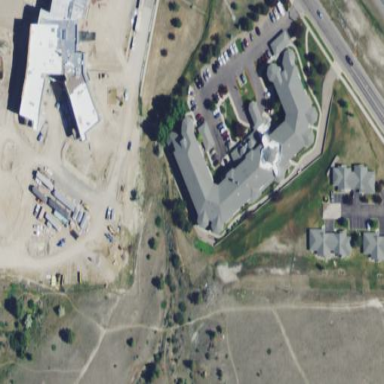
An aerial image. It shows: Nursing home building.